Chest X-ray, PA view. Patient: 58 years old, sex M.
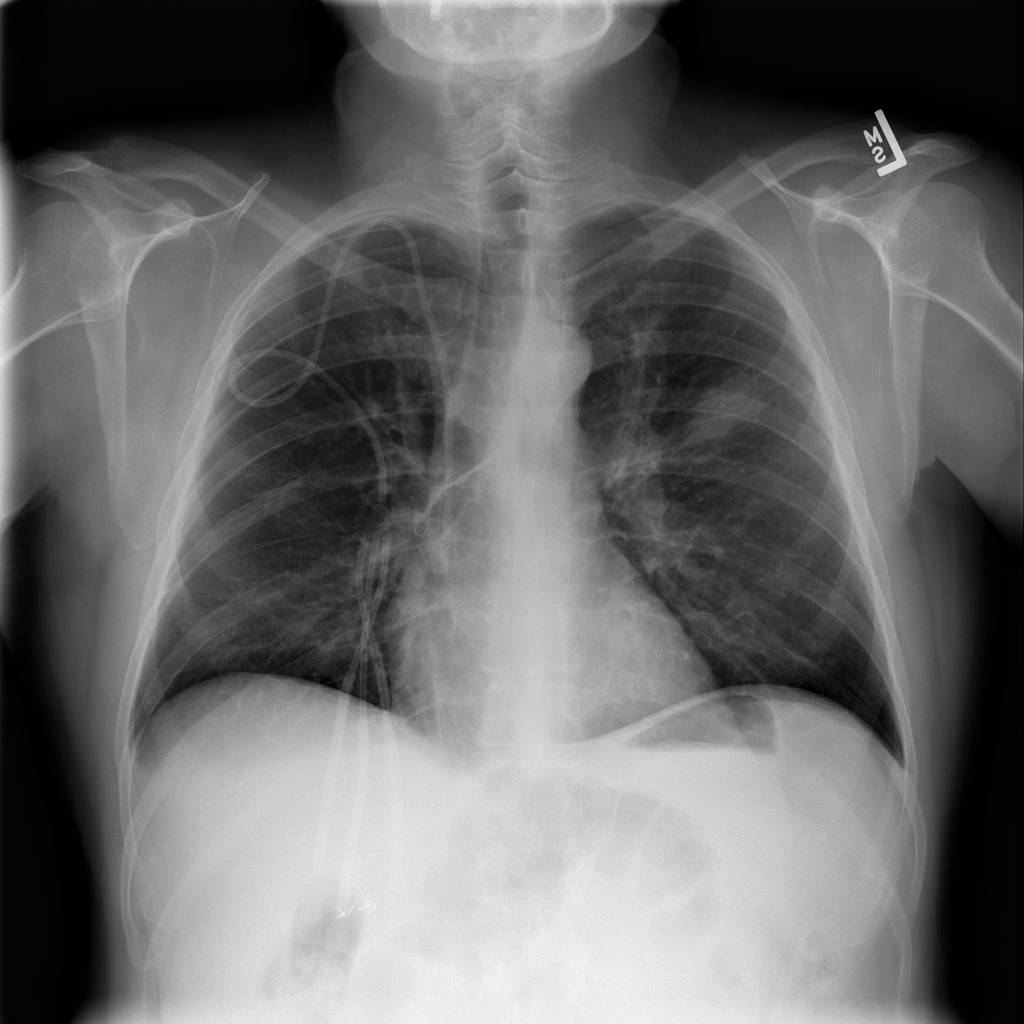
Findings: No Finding